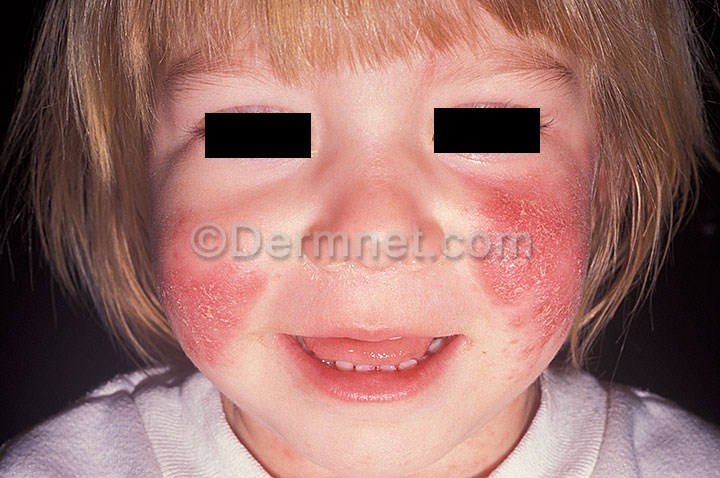
Disease: Atopic Dermatitis Photos